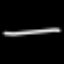
Label: line